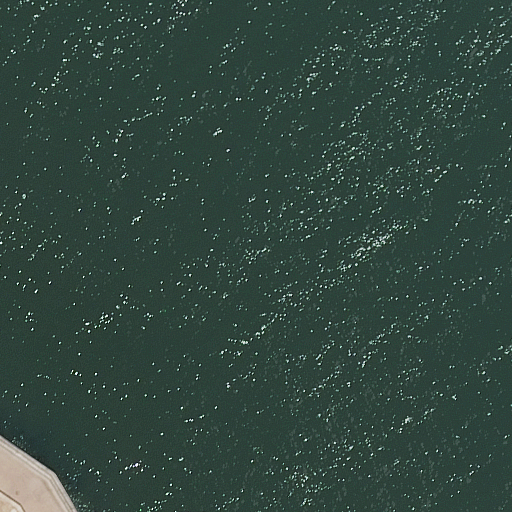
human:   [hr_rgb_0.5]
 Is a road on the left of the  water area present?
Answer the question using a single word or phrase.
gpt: yes

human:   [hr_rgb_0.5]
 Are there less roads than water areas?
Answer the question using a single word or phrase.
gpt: no

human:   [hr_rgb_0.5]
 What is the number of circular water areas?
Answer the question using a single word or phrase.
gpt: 0

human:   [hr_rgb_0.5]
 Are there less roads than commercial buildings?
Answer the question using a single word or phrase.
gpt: no

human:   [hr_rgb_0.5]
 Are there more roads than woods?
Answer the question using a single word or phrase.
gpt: no

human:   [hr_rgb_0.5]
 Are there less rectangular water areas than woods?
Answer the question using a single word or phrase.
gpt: no

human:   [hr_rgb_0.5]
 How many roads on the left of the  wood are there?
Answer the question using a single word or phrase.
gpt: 0

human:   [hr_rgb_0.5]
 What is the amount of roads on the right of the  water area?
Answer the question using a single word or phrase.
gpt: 0

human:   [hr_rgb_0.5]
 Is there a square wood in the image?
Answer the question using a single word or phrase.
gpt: no

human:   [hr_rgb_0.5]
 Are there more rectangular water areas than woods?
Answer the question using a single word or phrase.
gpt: no

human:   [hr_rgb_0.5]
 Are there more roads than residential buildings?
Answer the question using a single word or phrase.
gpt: yes

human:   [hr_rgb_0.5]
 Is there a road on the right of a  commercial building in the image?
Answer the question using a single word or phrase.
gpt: no

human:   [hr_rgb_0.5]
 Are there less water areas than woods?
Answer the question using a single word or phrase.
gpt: no

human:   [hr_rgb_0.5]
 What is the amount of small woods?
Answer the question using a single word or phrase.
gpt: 1

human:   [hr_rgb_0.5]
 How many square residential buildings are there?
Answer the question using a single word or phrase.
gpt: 0

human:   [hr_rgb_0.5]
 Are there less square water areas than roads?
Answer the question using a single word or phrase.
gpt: yes

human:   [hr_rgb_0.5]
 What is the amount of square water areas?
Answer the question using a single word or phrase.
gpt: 0

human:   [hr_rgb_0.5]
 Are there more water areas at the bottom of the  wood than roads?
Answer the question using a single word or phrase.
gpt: no

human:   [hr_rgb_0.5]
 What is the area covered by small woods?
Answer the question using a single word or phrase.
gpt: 11m2

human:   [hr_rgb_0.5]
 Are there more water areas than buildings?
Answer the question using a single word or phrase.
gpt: yes

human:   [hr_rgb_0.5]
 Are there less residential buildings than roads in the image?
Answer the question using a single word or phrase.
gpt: yes

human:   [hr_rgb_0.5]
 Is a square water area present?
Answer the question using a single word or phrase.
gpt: no

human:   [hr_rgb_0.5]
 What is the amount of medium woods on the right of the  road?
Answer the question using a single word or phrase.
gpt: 0

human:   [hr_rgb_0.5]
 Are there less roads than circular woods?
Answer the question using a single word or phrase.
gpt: no

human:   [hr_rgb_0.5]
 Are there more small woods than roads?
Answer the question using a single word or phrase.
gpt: no

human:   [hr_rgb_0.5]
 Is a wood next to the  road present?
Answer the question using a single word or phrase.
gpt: yes

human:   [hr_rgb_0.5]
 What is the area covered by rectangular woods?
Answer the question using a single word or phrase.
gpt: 11m2

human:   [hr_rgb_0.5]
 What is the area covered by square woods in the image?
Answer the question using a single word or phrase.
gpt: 0m2

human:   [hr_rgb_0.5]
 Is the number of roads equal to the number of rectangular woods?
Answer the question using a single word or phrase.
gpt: yes

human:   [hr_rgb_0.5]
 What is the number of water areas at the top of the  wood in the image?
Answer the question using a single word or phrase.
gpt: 0

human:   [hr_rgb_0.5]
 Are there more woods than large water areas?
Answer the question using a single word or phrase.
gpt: no

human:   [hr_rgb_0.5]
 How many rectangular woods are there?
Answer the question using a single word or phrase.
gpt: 1

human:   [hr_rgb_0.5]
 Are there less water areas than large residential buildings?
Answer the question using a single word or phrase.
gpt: no

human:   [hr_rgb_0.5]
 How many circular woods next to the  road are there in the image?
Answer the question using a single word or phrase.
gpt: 0

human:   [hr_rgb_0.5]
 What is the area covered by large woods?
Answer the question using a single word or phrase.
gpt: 0m2

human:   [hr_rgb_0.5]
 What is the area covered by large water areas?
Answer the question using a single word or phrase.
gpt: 10439m2

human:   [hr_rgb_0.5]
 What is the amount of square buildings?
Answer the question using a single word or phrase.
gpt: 0